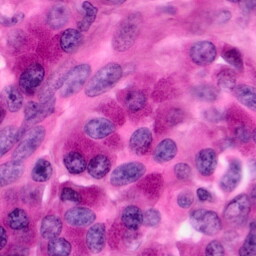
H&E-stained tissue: Pancreatic